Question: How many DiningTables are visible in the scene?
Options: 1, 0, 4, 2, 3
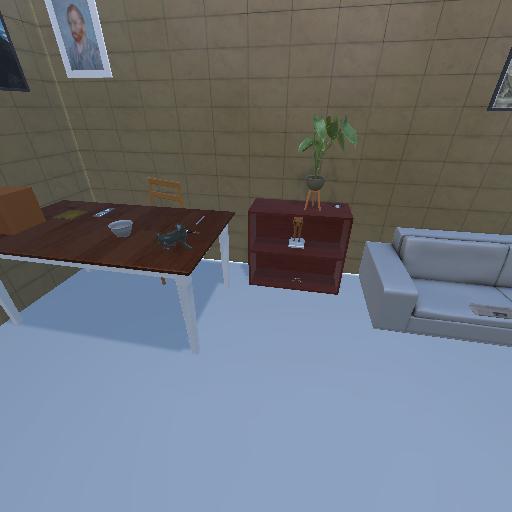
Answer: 1